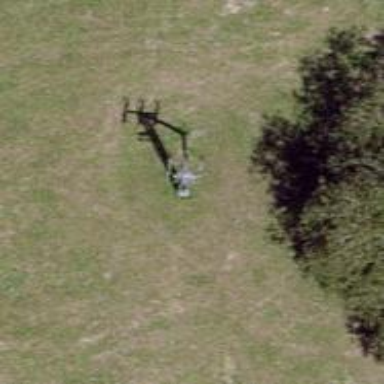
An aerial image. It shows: Guyed power pole.